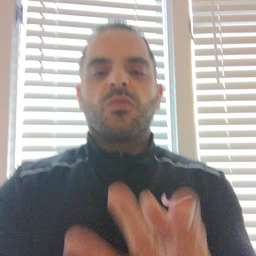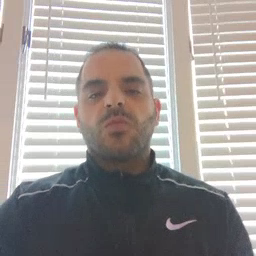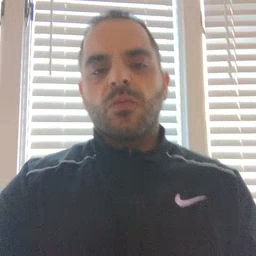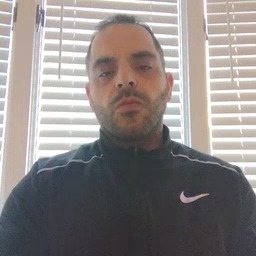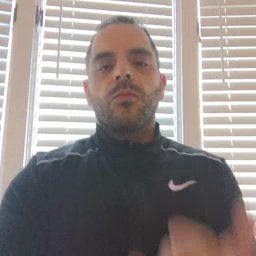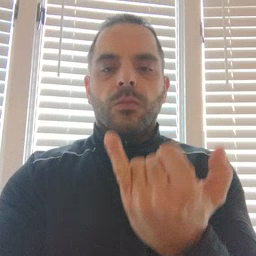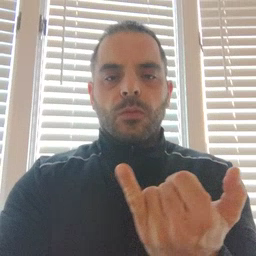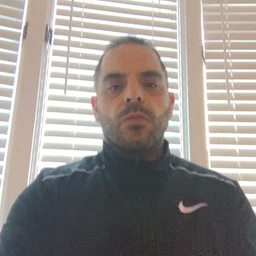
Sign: now